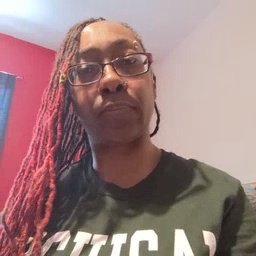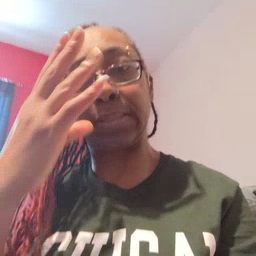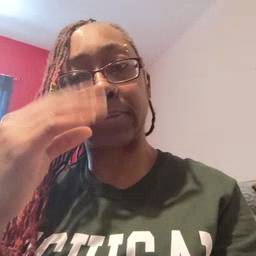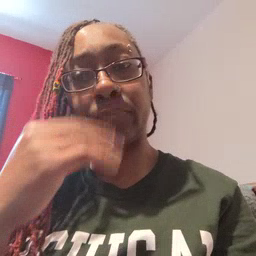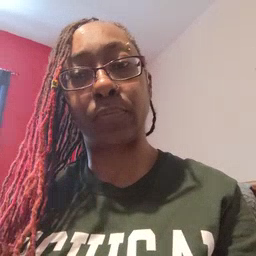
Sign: sleepy